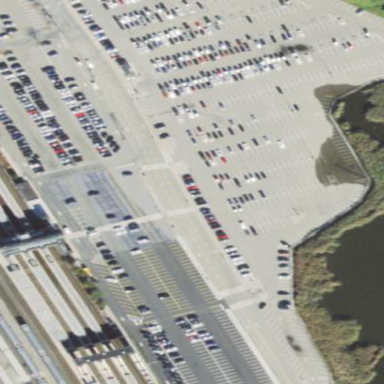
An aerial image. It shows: Parking area with surface dedicated for park and ride.